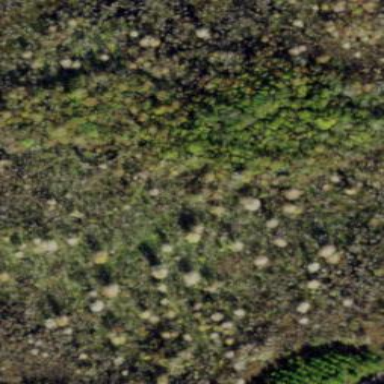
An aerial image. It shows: Swamp in wetland area.